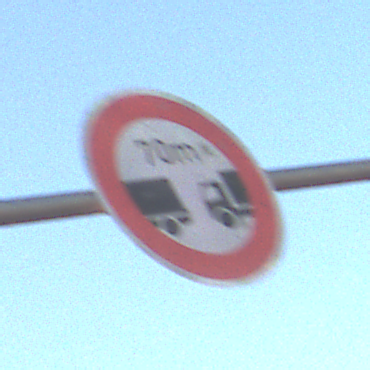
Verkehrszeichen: VerbotUnterschreitenMindestabstand
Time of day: SunriseSunset
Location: Outdoor (Nature)
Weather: Clear
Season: NotSpecified
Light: Natural